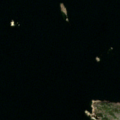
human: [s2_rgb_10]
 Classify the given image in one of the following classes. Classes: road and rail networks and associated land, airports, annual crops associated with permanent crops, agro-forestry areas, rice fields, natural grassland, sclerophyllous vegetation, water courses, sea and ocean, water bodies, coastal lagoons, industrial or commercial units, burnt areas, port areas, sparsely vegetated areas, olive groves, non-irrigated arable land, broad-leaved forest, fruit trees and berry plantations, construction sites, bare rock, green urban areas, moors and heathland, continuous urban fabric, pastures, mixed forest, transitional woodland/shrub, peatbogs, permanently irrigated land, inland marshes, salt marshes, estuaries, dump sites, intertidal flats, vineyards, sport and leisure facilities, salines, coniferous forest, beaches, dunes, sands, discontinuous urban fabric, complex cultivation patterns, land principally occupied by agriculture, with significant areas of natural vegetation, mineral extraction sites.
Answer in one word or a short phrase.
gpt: sea and ocean